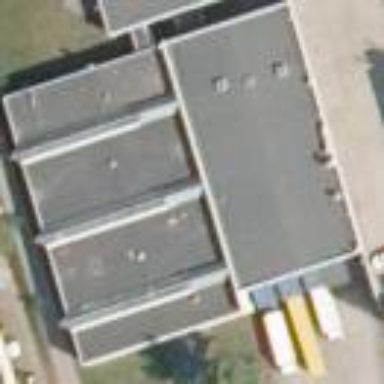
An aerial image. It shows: Industrial building.